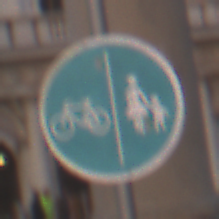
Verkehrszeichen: GetrennterRadUndGehwegRadwegLinks
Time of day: SunriseSunset
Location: Outdoor (Urban)
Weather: Clear
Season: NotSpecified
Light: Natural